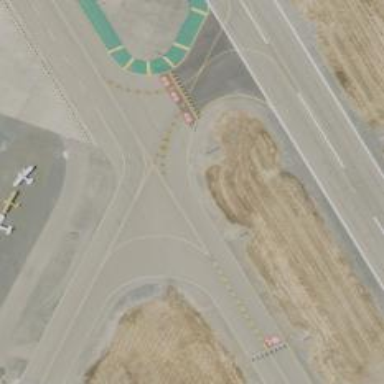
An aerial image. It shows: Image of taxiway at airport.